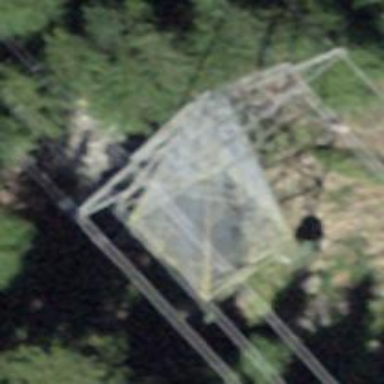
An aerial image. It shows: Power tower.